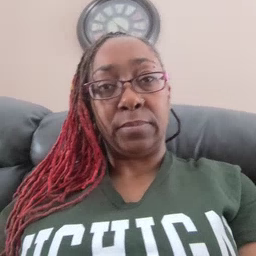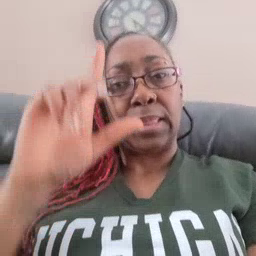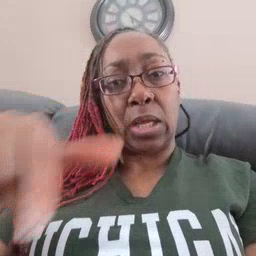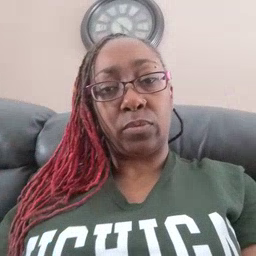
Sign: later